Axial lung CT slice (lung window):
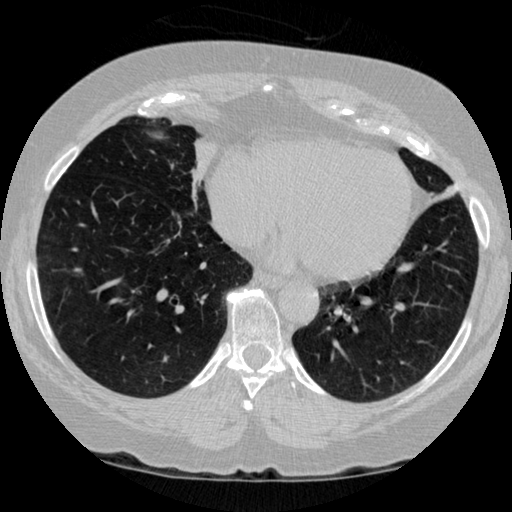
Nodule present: no